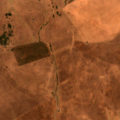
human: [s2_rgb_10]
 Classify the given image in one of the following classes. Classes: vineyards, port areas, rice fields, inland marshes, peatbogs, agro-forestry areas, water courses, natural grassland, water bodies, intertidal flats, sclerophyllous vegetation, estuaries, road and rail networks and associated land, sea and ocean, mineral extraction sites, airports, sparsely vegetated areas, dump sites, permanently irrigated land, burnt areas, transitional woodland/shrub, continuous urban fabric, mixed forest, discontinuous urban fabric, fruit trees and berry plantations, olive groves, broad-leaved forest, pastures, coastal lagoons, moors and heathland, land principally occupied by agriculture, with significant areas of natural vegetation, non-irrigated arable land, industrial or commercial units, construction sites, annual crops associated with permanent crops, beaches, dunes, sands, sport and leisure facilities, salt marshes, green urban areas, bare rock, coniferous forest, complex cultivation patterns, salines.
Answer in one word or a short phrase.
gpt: non-irrigated arable land